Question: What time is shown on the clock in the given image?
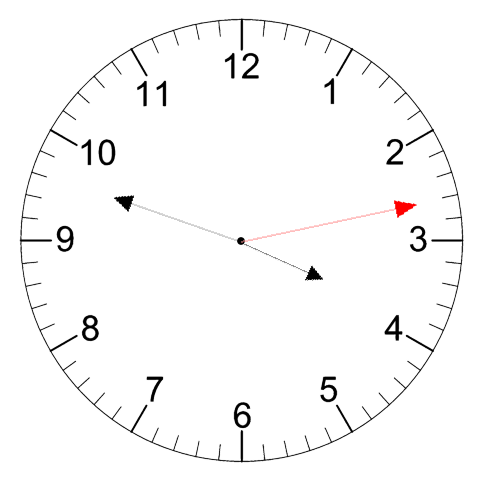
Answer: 03:48:13